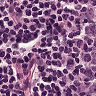
Metastatic tissue present: no